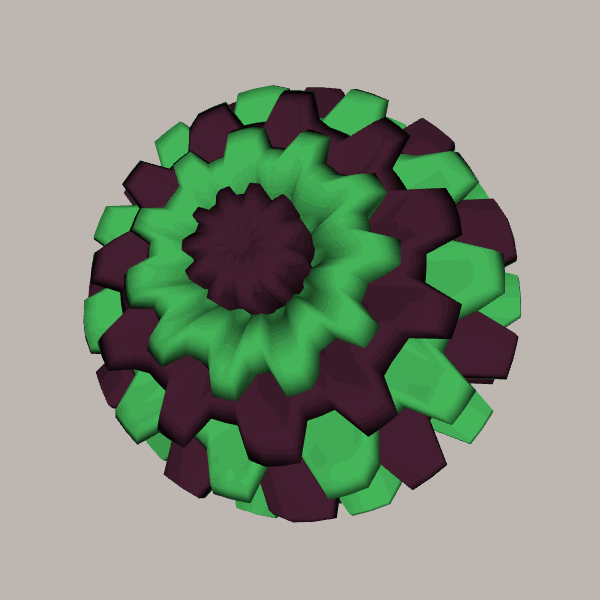
Background: light